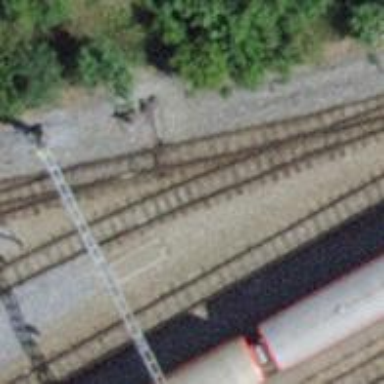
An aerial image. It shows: Narrow-gauge railway with electrified tracks using contact line. Located in service yard with one track.